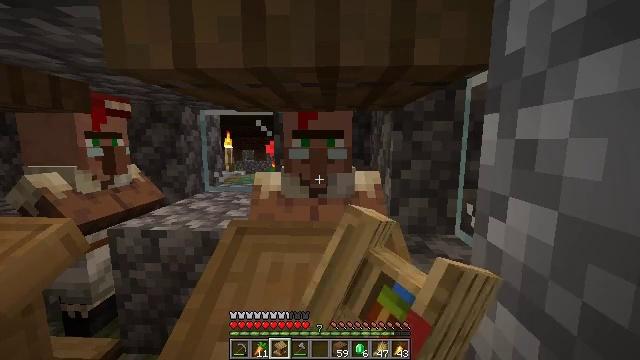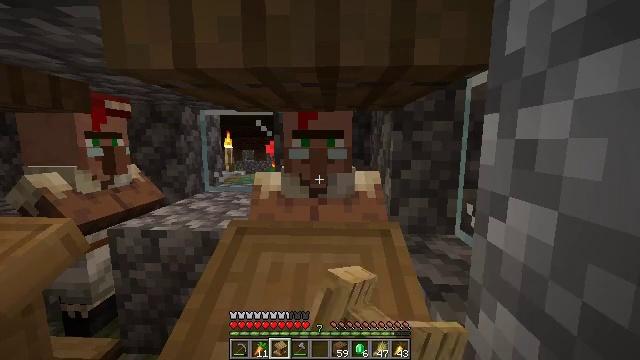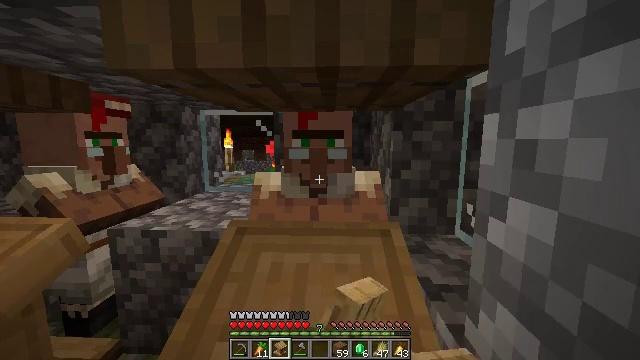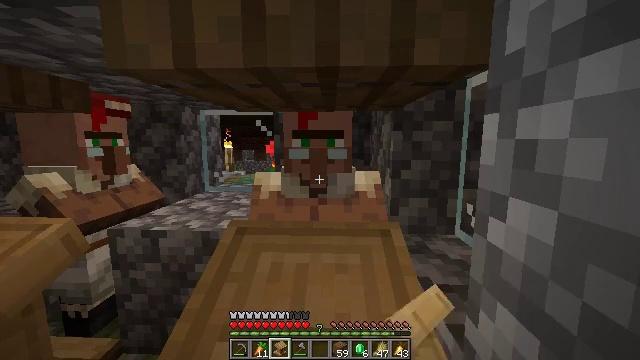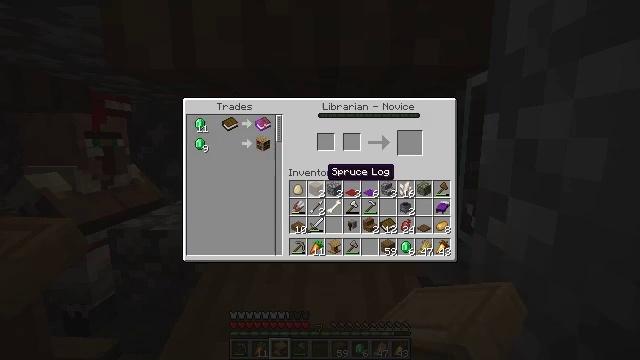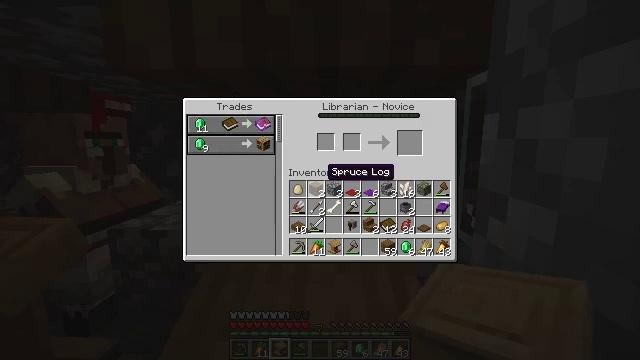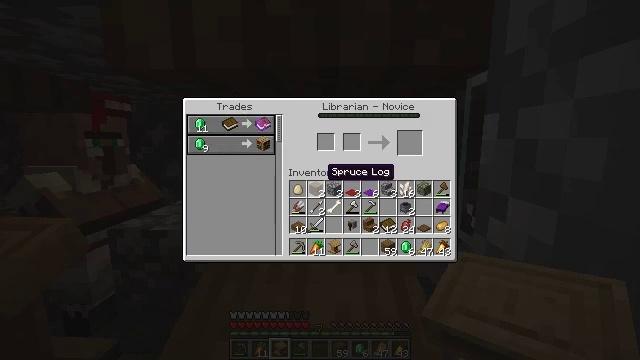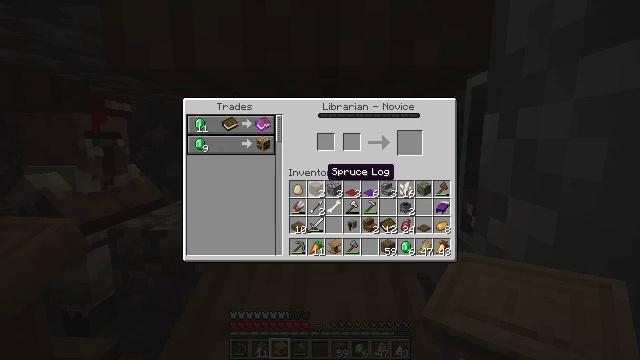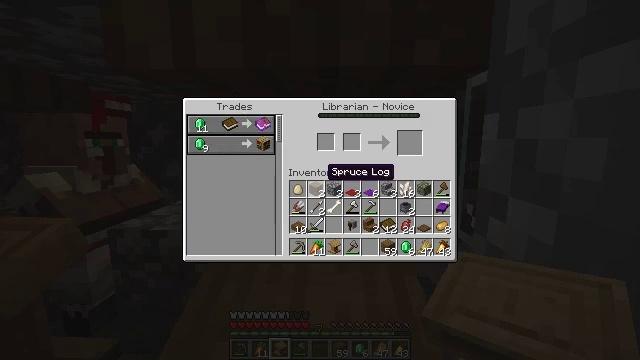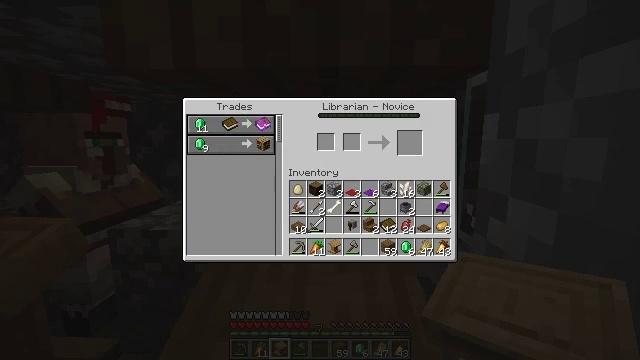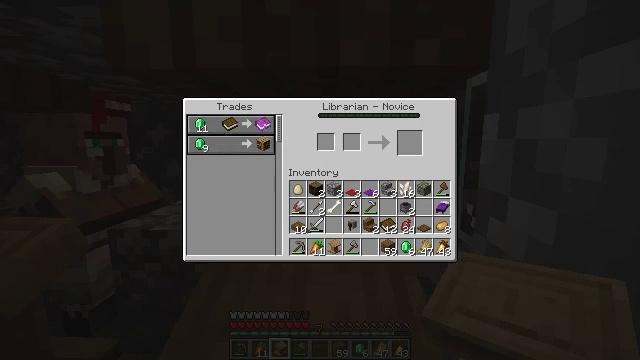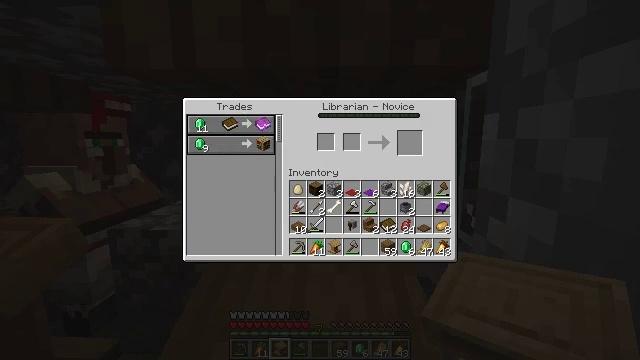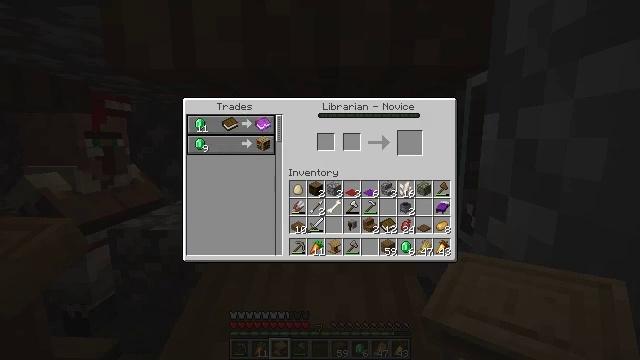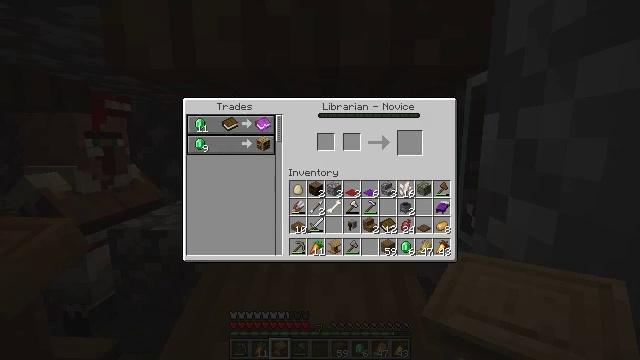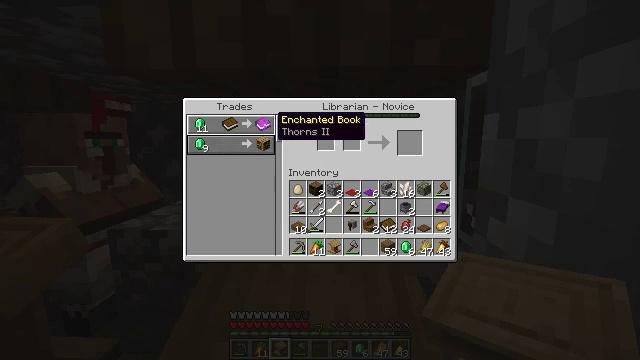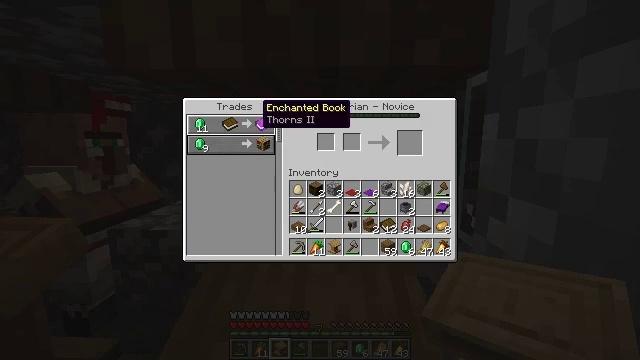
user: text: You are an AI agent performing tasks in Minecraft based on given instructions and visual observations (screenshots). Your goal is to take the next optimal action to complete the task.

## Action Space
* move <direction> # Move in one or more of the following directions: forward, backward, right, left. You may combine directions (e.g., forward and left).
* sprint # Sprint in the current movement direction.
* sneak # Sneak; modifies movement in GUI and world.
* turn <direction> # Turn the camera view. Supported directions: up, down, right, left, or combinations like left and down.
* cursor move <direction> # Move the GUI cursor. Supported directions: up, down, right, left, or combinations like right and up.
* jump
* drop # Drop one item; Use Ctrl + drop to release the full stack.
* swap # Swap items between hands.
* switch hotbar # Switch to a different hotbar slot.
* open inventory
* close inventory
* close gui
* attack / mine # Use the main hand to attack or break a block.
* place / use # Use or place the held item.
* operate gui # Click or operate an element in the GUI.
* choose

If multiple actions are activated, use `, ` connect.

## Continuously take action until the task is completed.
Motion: motion action
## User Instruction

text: Mine the lectern.
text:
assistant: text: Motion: use / place
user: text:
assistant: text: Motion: no_op
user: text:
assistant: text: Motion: no_op
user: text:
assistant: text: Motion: no_op
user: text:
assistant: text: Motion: no_op
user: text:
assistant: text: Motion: no_op
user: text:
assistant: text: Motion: no_op
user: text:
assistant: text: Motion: no_op
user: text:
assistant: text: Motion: no_op
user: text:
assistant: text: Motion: turn left and up
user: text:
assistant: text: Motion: turn left and up
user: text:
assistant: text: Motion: turn left
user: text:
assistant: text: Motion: turn left
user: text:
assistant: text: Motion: turn up
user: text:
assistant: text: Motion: turn left and up
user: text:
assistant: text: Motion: no_op
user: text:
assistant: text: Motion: no_op
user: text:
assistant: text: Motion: no_op
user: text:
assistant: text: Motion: no_op
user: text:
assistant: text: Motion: no_op
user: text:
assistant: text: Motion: no_op
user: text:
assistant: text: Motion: no_op
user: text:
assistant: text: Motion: no_op
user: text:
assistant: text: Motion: no_op
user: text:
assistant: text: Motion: no_op
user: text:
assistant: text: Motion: no_op
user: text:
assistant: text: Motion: no_op
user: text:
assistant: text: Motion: no_op
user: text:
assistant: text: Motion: no_op
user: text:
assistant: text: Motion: no_op